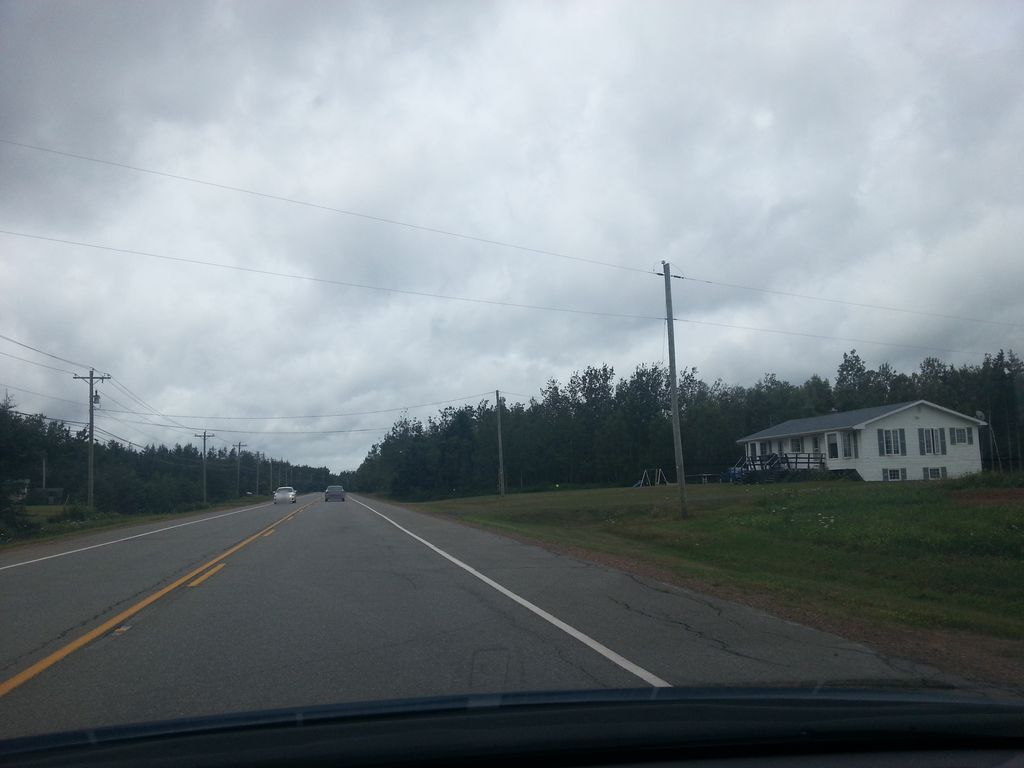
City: charlottetown